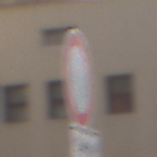
Verkehrszeichen: VerbotFahrzeugeAllerArt
Zusatzzeichen unten: BesondereFahrzeugeUndTransportgueter11
Umgebung: Outdoor, Urban
Tageszeit: MorningAfternoon
Wetter: Clear
Licht: Natural
Jahreszeit: NotSpecified
Kontrast: HighContrast